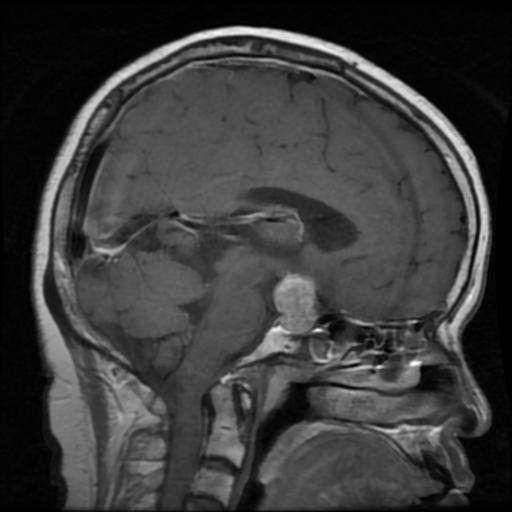
Label: pituitary